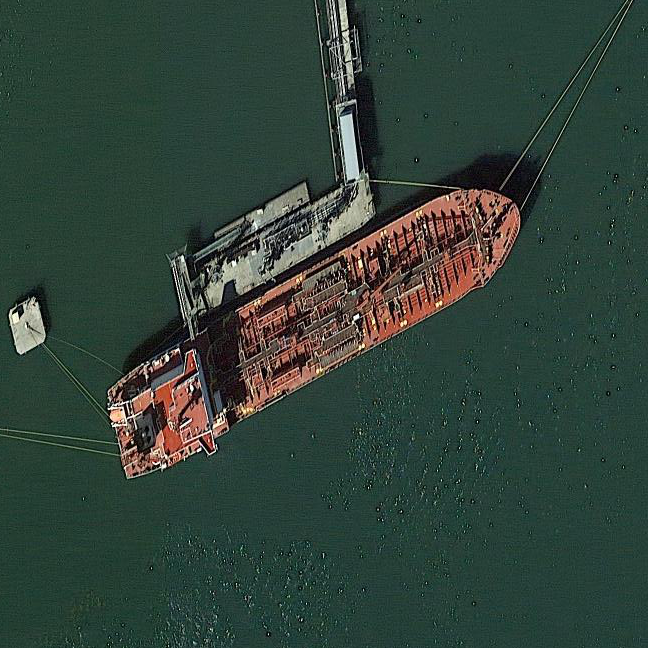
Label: Cargo_ship